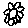
Label: flower